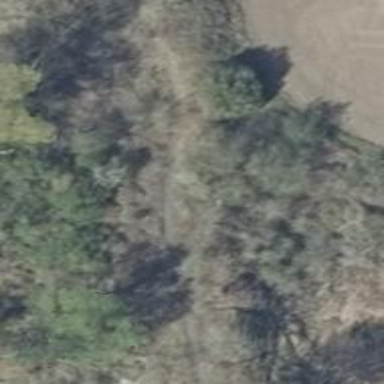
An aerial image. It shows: Ground path.